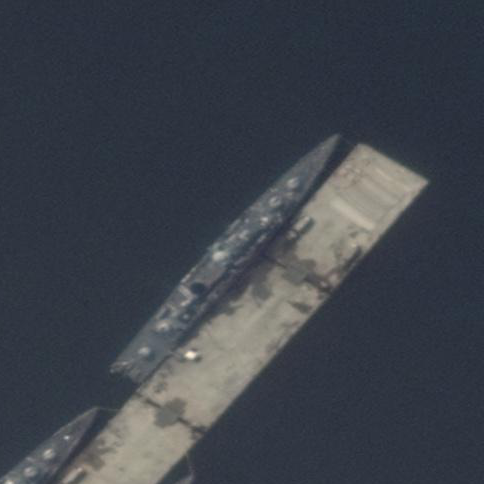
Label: cruiser